Interaction volume radius: 5 \u00c5
Interaction volume height: 10 \u00c5
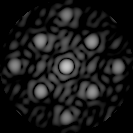
Disorder parameter: 0.1862